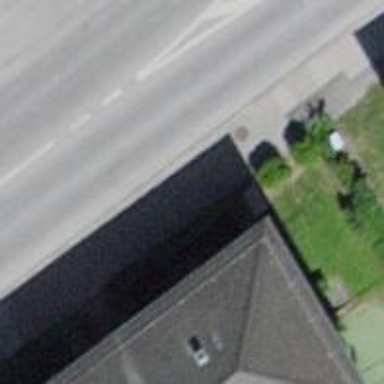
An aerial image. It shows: Sidewalk.